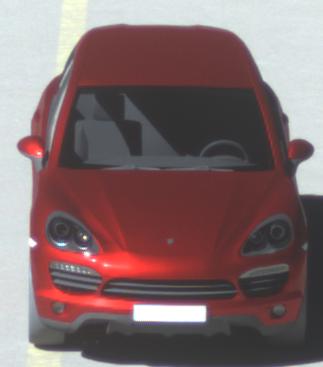
Make: Porsche
Model: Cayenne
Detailed model: Cayenne (958)
Model produced from: 2010/05
Model produced until: 2014/07
Doors: 5
Color: red
Road condition: dry road
Daytime: morning or afternoon
Contrast: high contrast